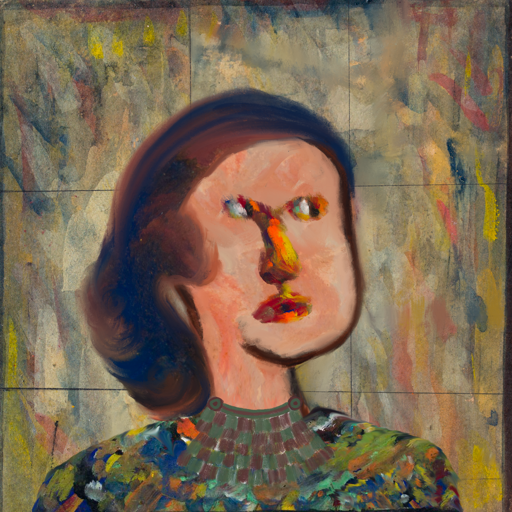
Background: GypsyMother, Head And Neck Side: Roy_Bahadur, Face Side: An_Impression, Bust: An_Impression, Hair Side: Mother_And_Son_Son, Head Accessory: Blank, Second Necklace: After_Raid, Necklace: Blank, Baby: Blank